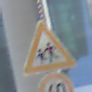
Verkehrszeichen: KinderRechts
Zusatzzeichen unten: Geschwindigkeit60
Umgebung: Outdoor, Urban
Tageszeit: MorningAfternoon
Wetter: PartlyCloudy
Licht: Natural
Jahreszeit: NotSpecified
Kontrast: HighContrast